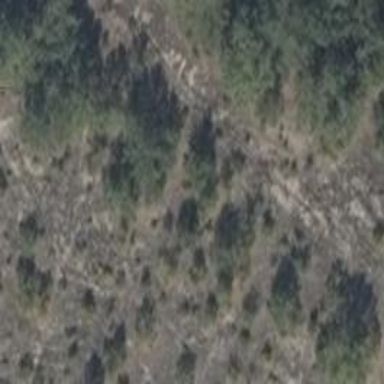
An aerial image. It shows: Patch of scrub vegetation.